Interaction volume radius: 10 \u00c5
Interaction volume height: 10 \u00c5
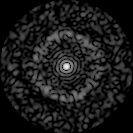
Disorder parameter: 0.8361